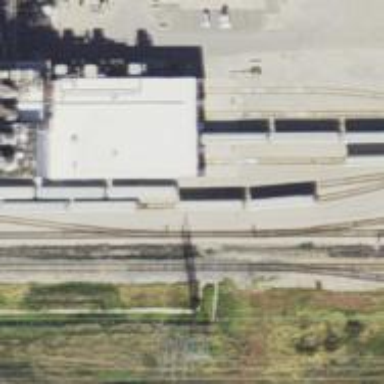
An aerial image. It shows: Abandoned railway yard is depicted.